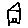
Label: house